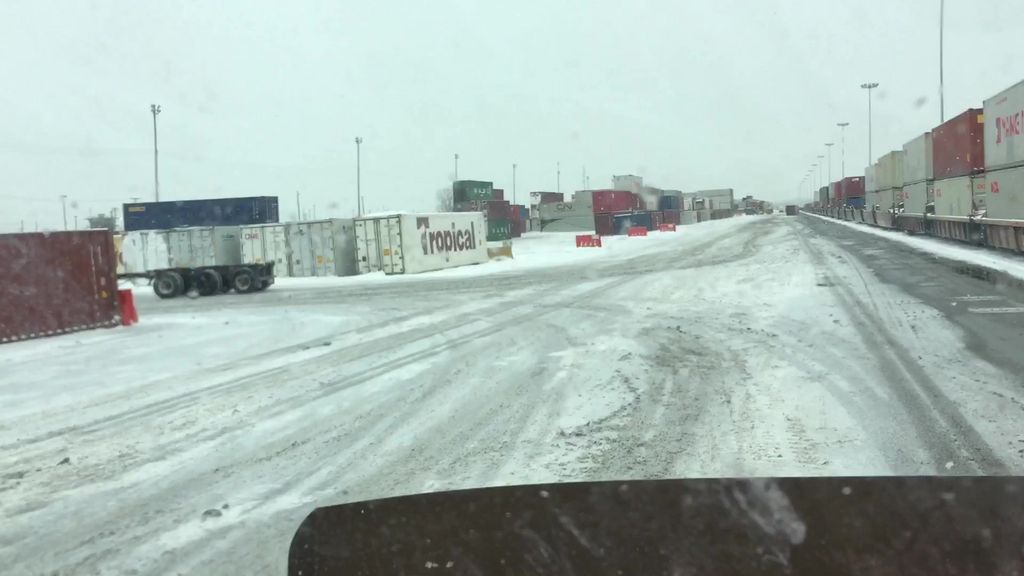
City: montreal